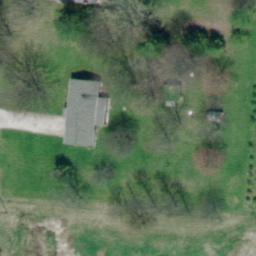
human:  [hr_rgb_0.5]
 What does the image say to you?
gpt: sparse residential